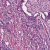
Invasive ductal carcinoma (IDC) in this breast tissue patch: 1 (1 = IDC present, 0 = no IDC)